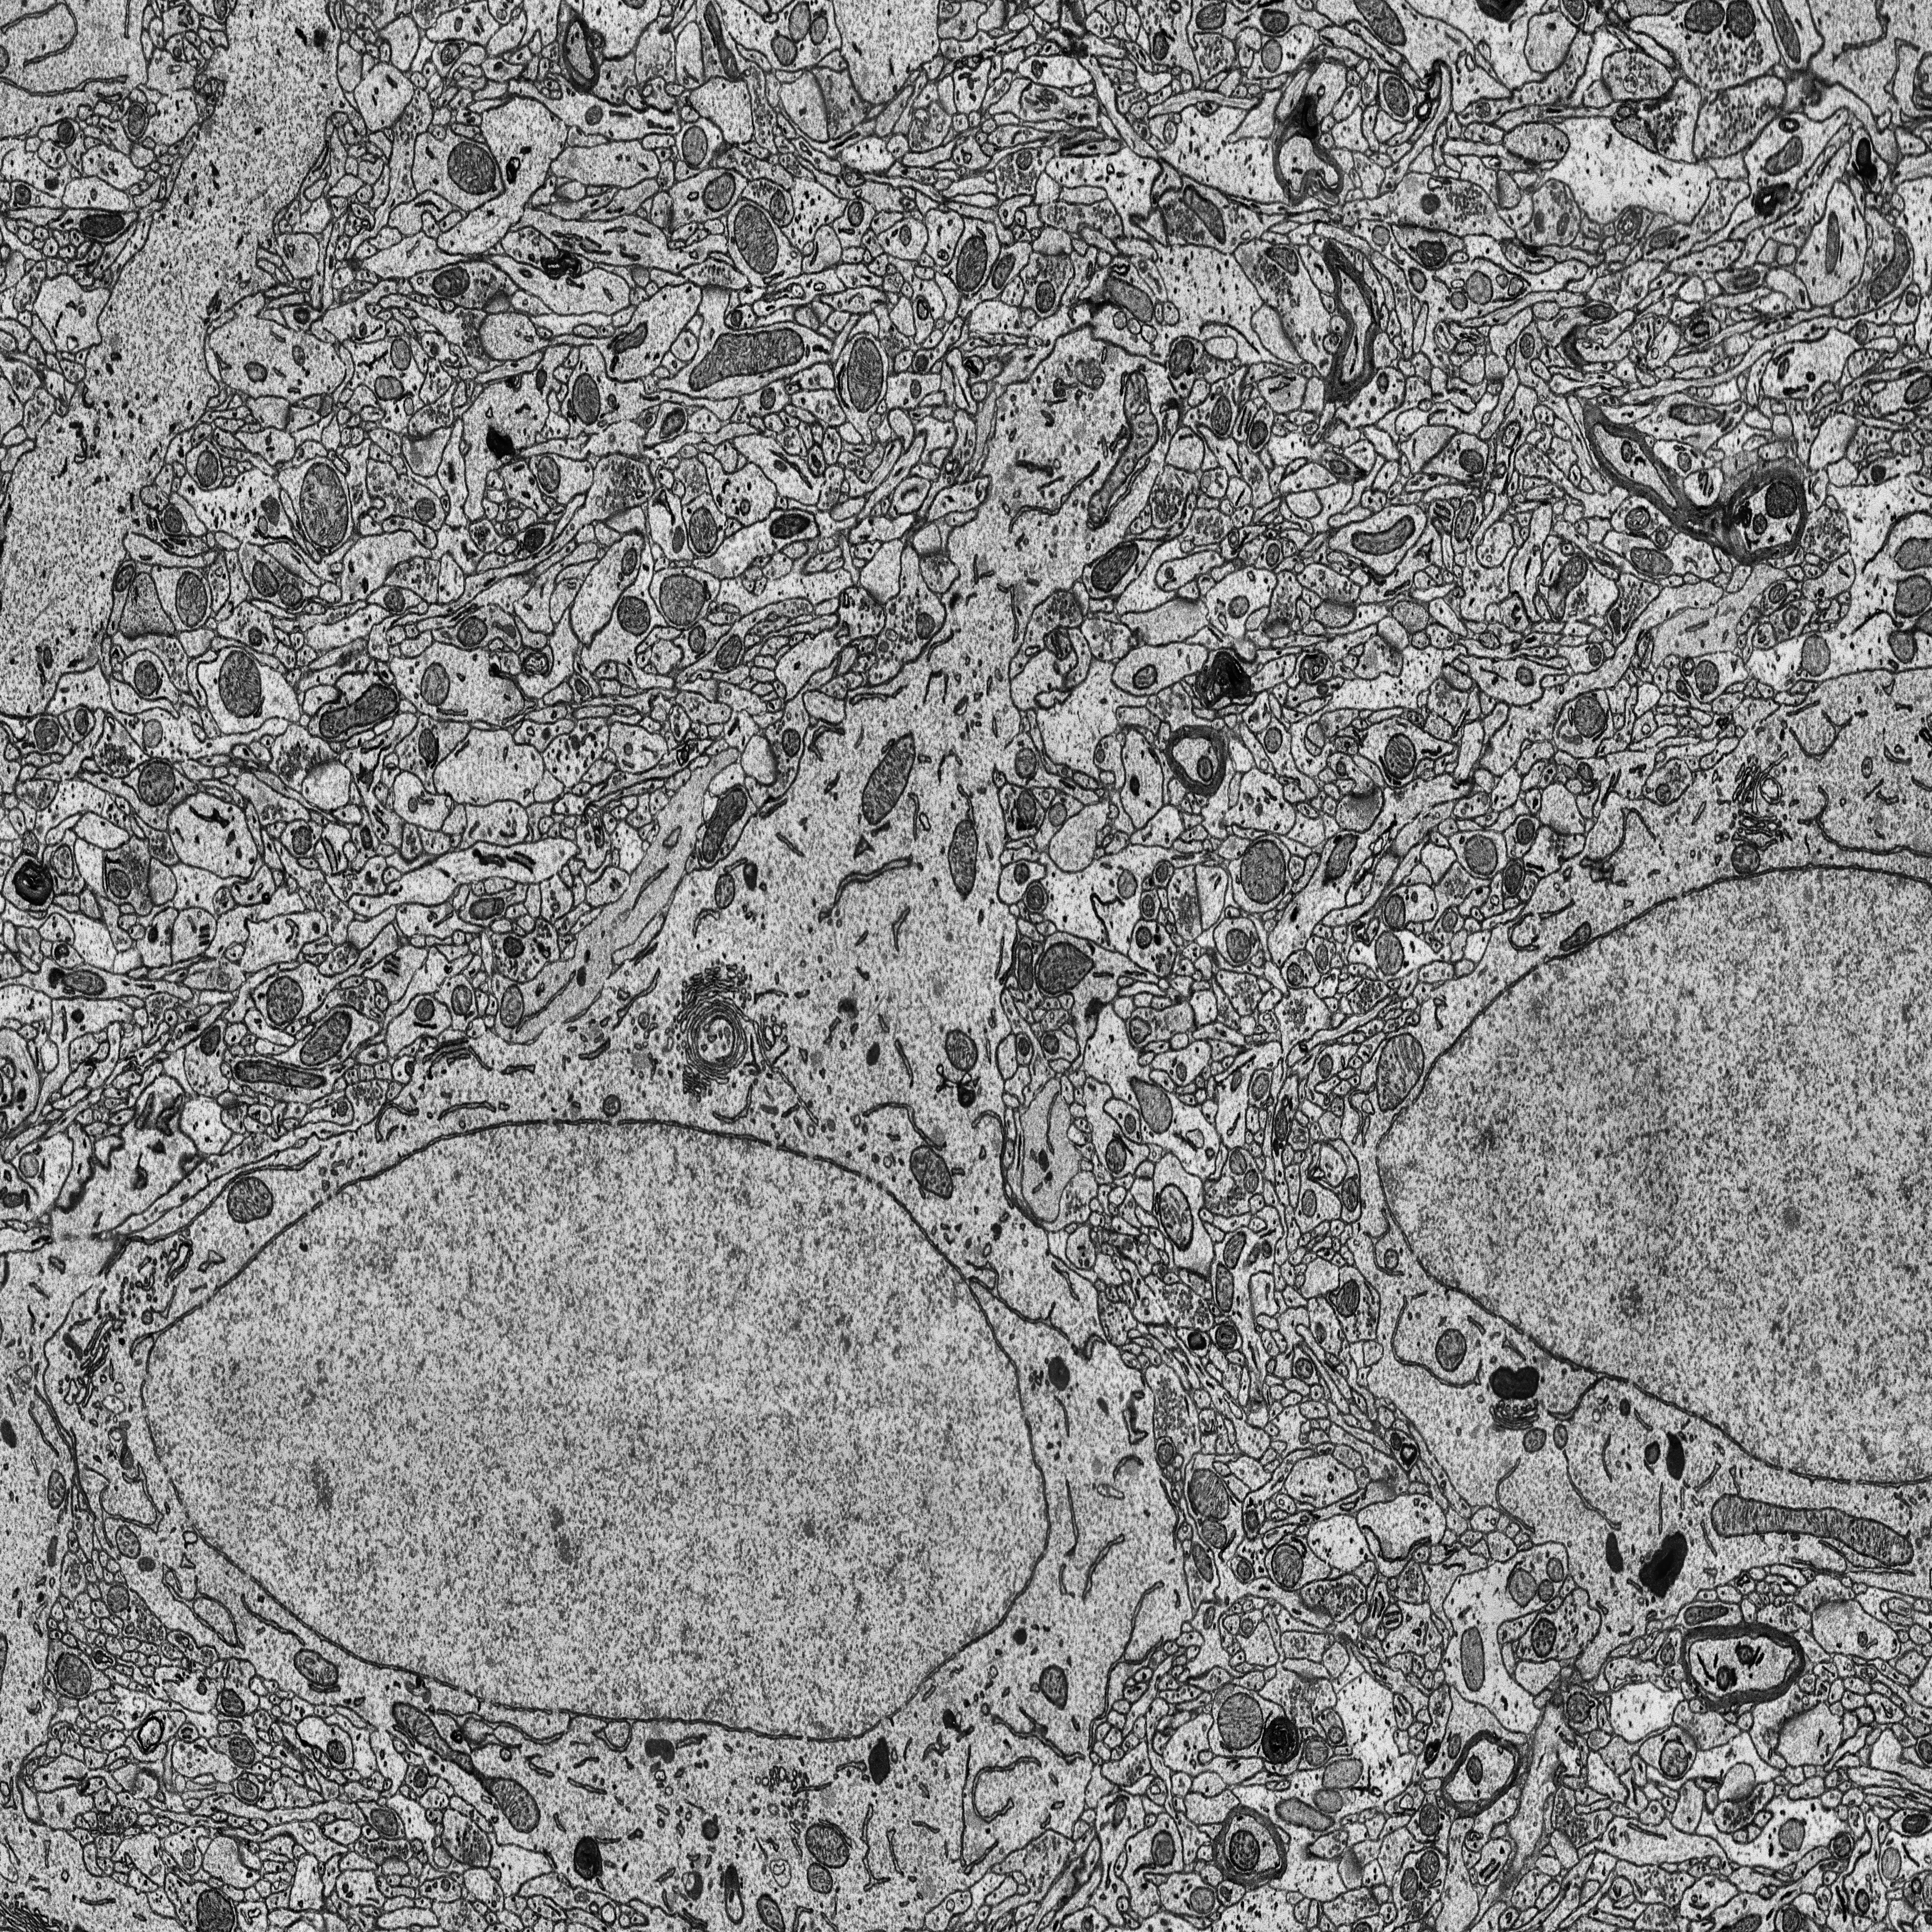
Electron microscopy slice of rat cortex tissue
Slice depth (z): 374
Mitochondria instances in slice: 339